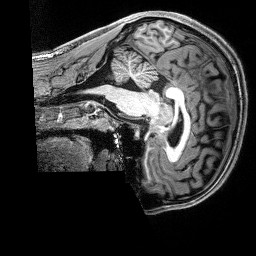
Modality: T1w
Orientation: sagittal
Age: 21
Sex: male
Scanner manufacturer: siemens
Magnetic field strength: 3 T
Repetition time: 2.8 s
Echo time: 0.00212 s